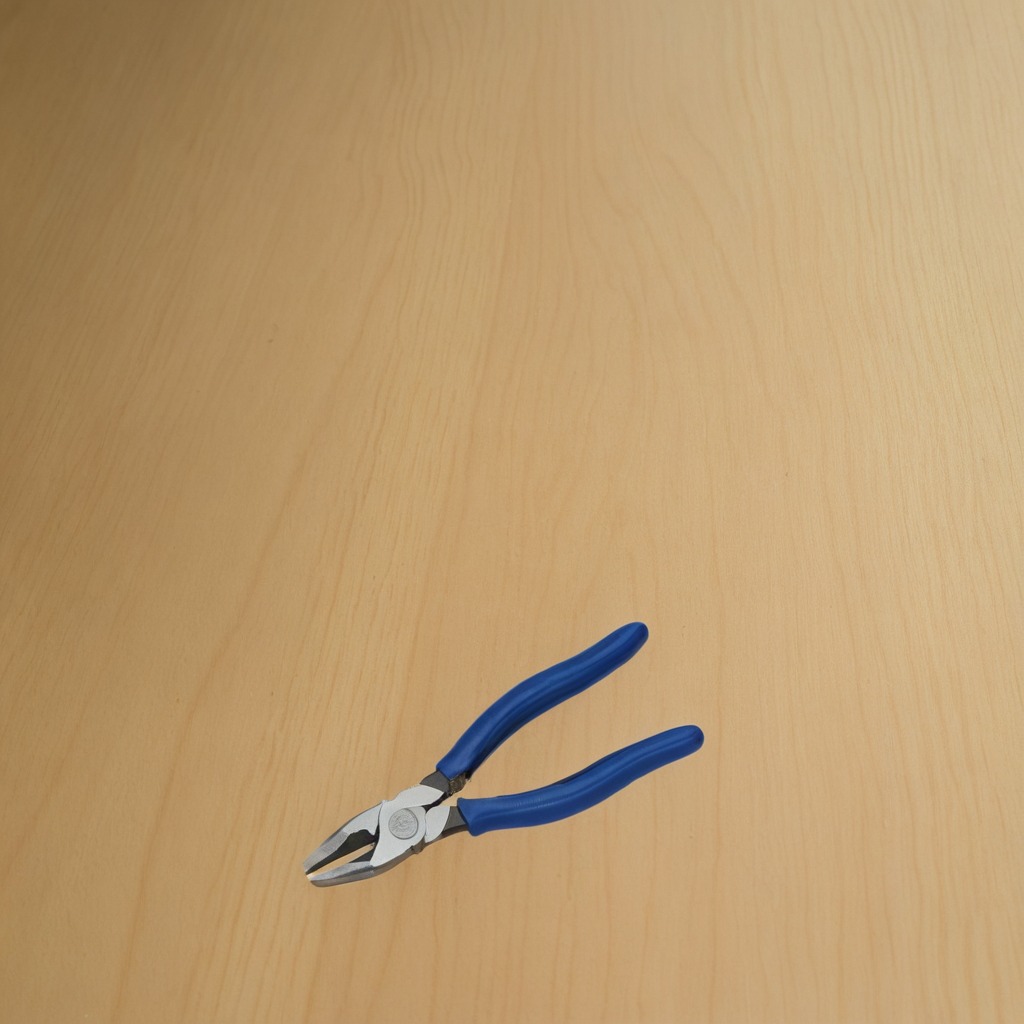
A plier is lying on a plywood surface in a paint workshop lit by afternoon window light.